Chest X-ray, PA view. Patient: 40 years old, sex M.
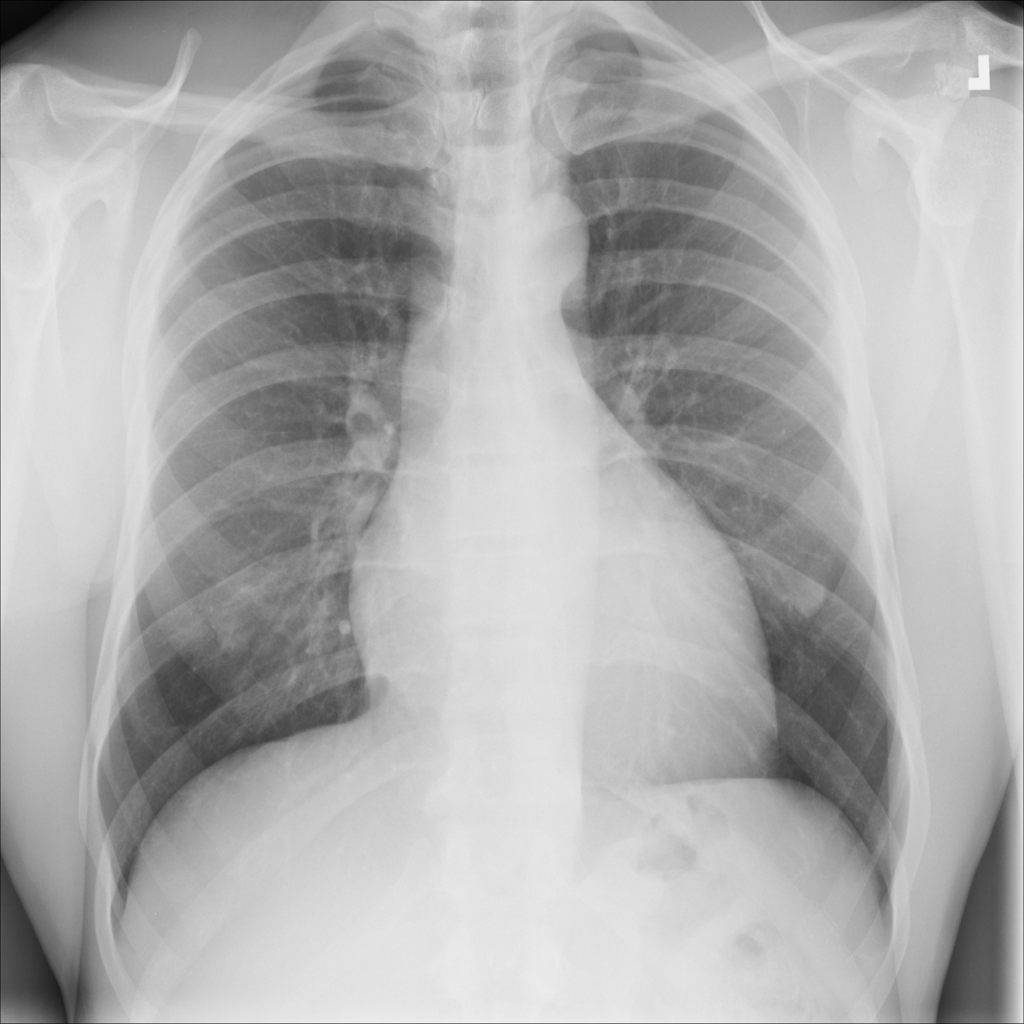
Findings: No Finding